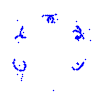
Particle: kaon